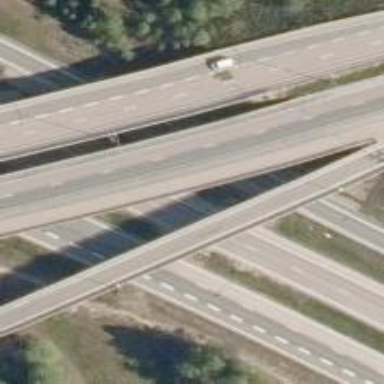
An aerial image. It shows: Asphalt motorway.